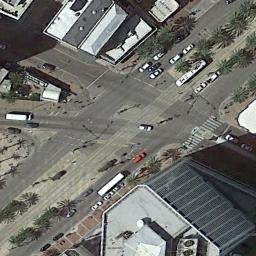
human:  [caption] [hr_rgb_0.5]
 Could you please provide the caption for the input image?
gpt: There are cars in every direction at the intersection .

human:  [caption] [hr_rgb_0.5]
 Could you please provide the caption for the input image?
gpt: There are a lot of buildings beside the intersection .

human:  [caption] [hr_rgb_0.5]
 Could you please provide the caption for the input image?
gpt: An intersection with normal traffic is between some buildings .

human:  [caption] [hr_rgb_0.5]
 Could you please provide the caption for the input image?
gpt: There are several moving vehicles on the road at the intersection, With many buildings and some trees around the intersection .

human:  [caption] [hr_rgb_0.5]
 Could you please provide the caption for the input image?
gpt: There are some buildings around the intersection .